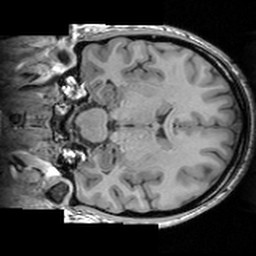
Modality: T1w
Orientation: coronal
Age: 25
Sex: female
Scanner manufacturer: siemens
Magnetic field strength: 3 T
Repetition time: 1.63 s
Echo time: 0.00311 s